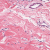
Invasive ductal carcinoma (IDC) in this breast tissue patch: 0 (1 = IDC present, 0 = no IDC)